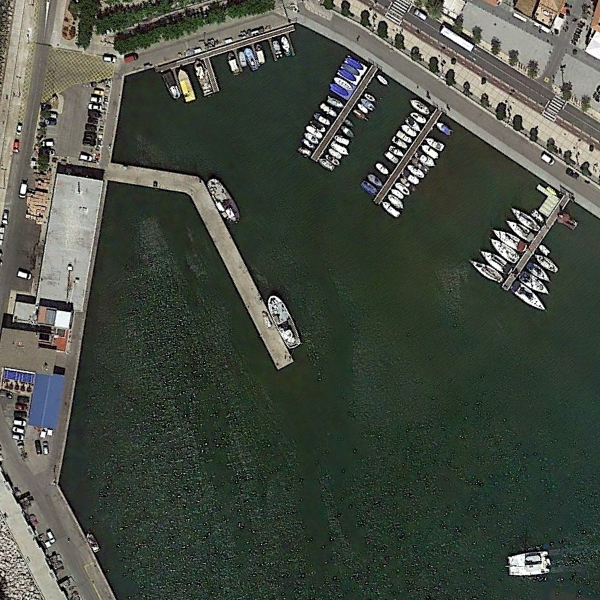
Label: Port